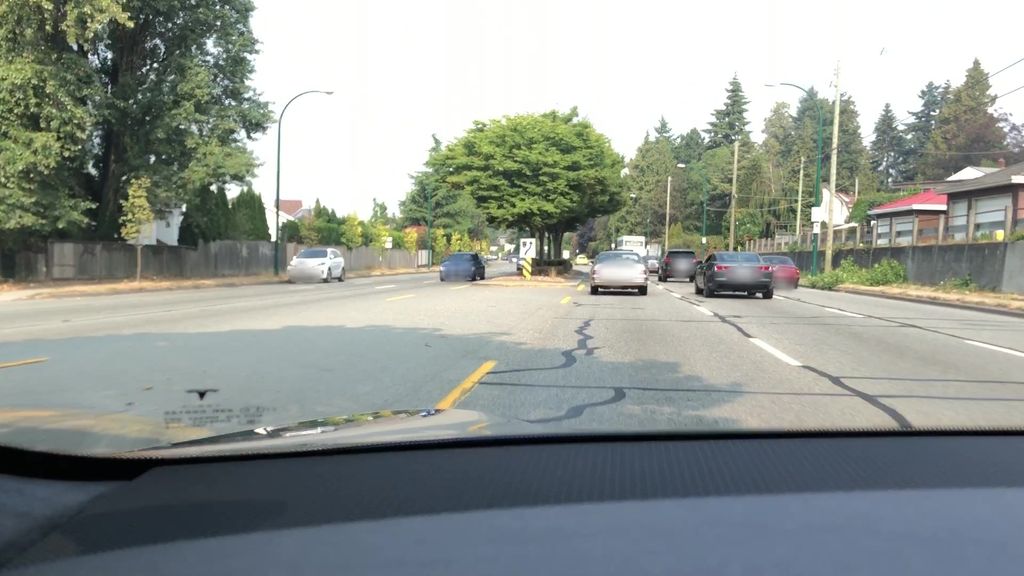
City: vancouver